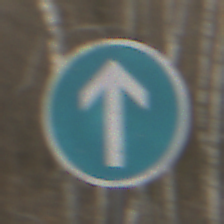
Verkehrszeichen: VorgeschriebeneFahrtrichtungGeradeaus
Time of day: MorningAfternoon
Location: Outdoor (Nature)
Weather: PartlyCloudy
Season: Winter
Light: Natural